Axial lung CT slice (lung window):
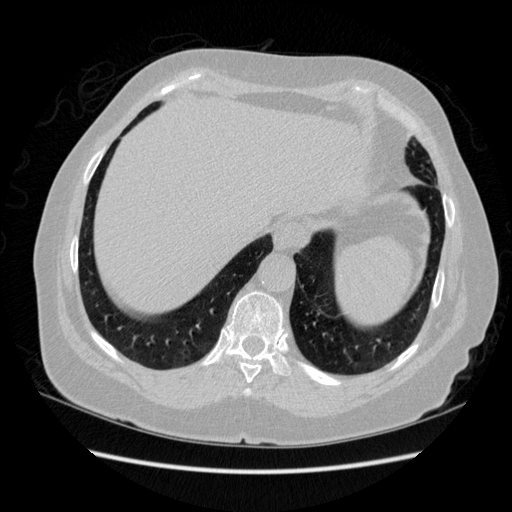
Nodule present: no